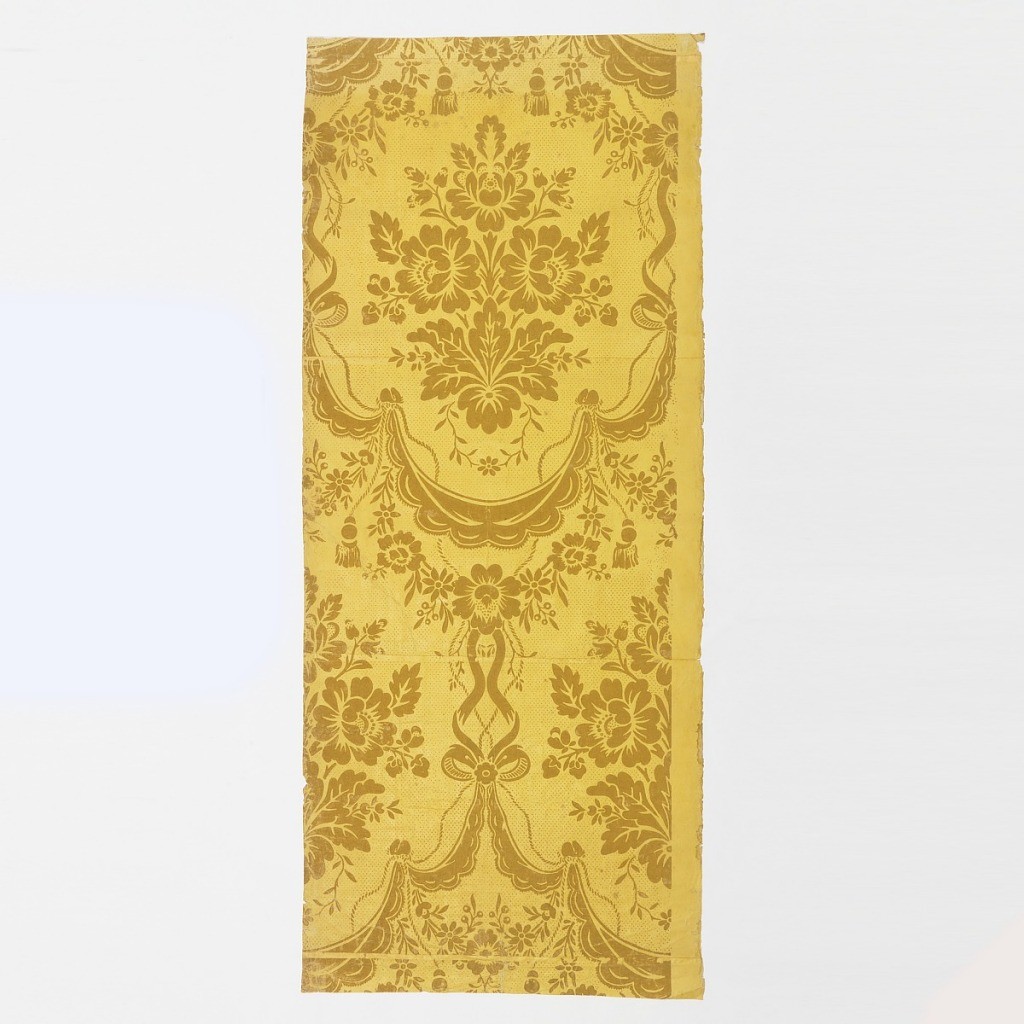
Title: Sidewall
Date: ca. 1750
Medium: Block-printed and flocked on handmade paper, varnished ground
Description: Deep mustard-yellow flock on mustard-yellow ground. Large scale pattern of floral bouquets, scalloped ribbons and bows.